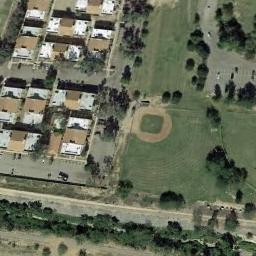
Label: baseball_diamond